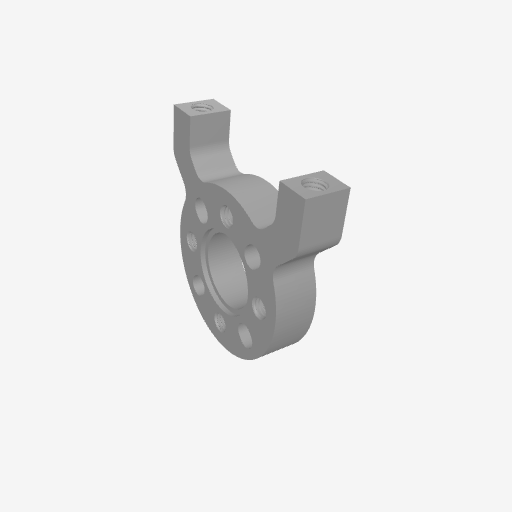
Part: Side1Post2PatternMount32-1